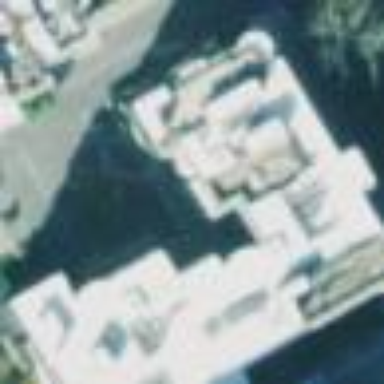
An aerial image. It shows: Image showing building with apartments.